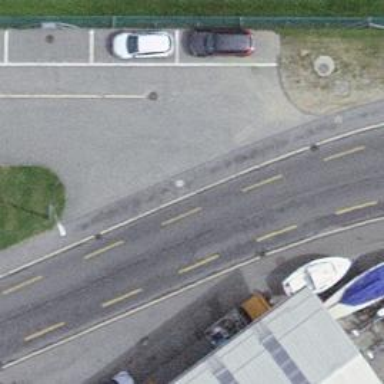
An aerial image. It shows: Bus stop with platform for public transport.